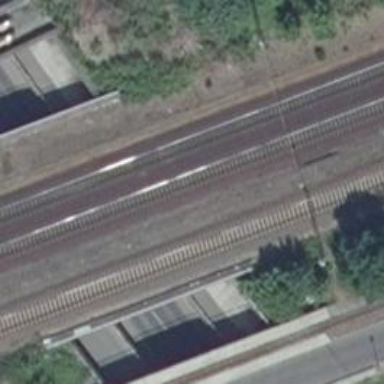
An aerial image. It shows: Abandoned railroad bridge.